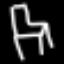
Label: chair